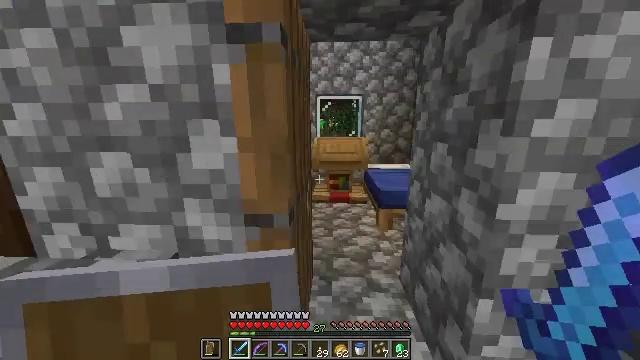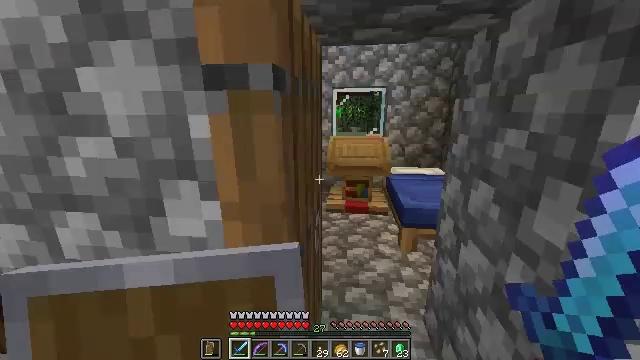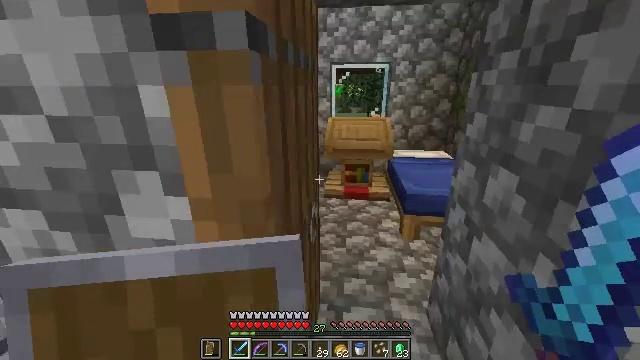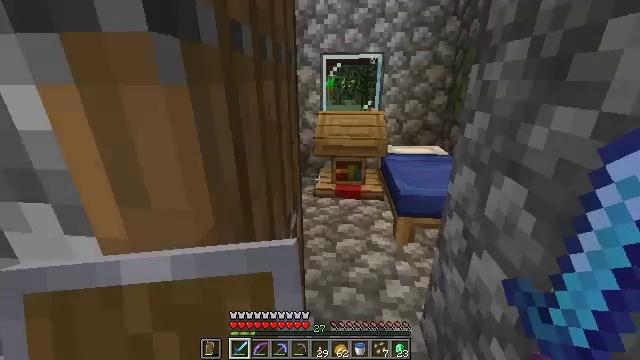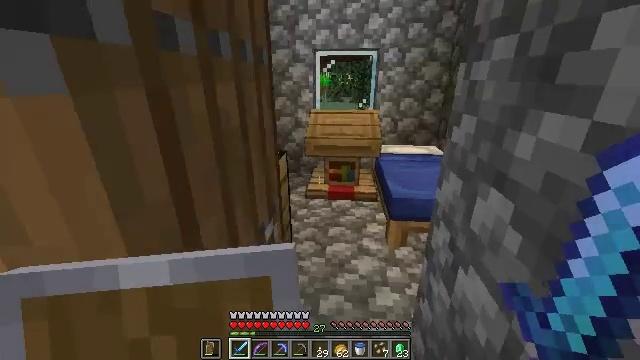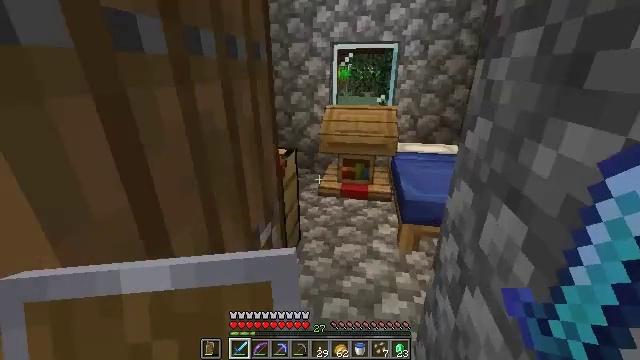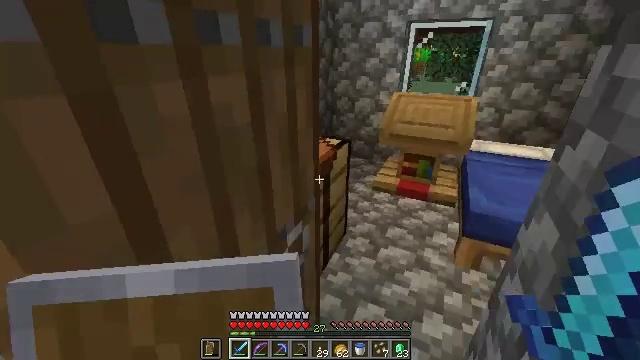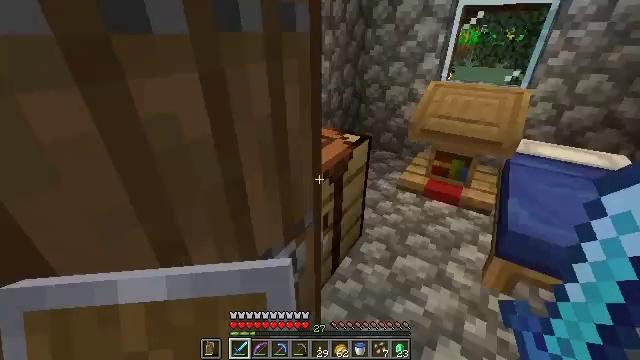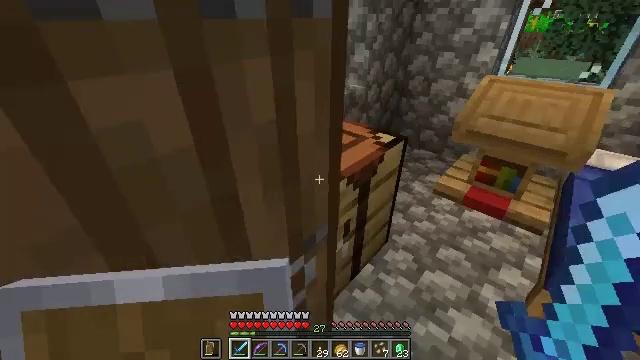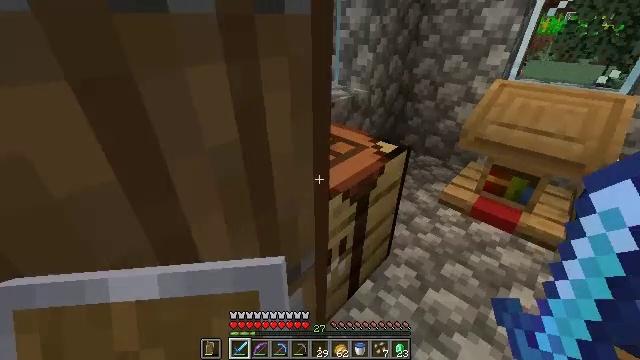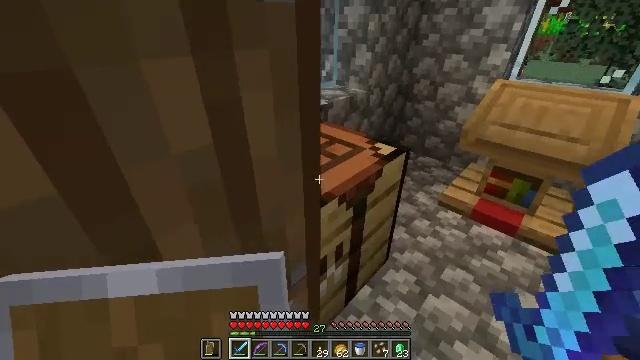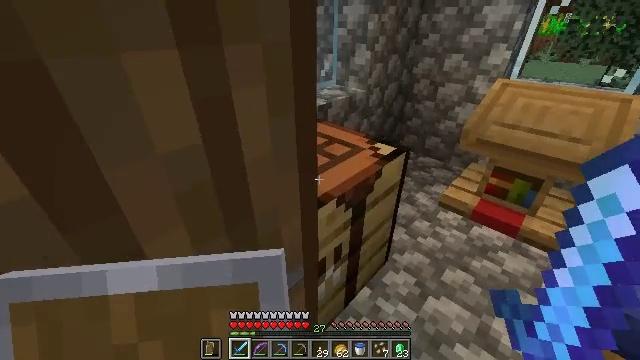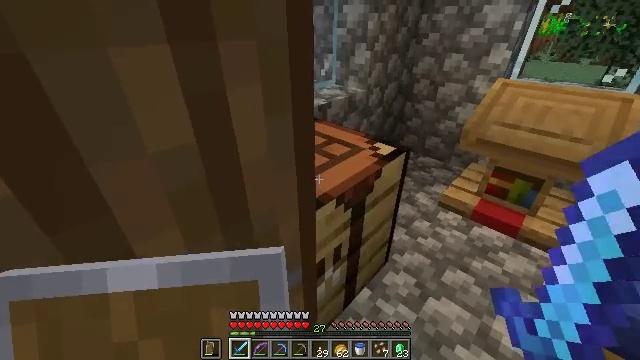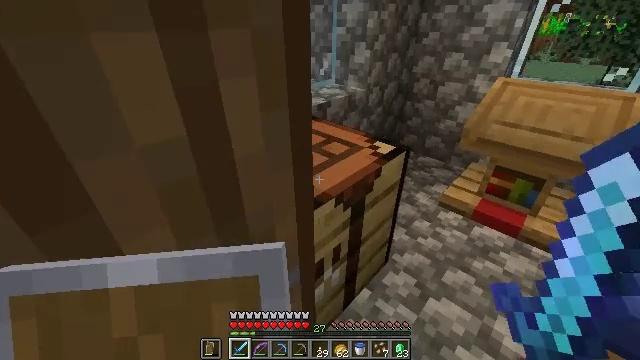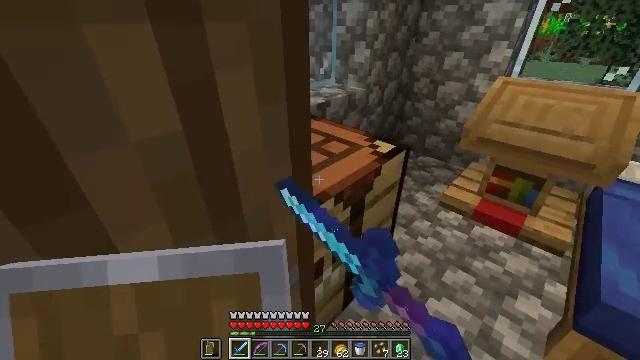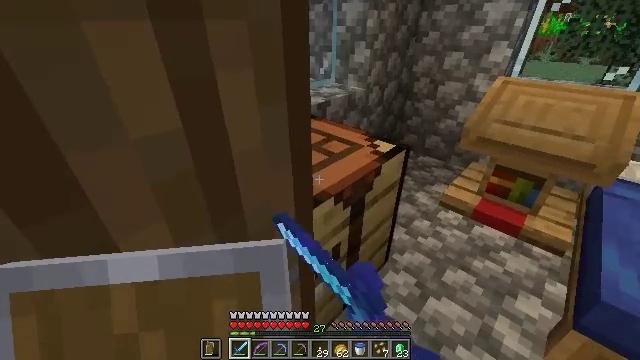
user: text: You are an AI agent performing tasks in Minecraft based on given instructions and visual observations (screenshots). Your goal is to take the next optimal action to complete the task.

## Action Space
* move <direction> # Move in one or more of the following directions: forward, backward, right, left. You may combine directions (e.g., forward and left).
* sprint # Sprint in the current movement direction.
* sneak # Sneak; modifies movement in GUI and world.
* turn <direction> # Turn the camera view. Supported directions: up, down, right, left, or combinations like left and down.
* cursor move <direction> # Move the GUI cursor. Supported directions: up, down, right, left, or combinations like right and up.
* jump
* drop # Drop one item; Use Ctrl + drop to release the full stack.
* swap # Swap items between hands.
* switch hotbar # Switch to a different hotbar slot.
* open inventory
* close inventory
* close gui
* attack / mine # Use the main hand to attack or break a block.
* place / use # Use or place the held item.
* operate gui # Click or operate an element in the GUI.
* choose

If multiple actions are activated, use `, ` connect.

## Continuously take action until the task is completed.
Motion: motion action
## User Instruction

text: Prepare paper and leather to craft a book.
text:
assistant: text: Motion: move forward, turn left and down
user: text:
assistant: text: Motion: move forward, turn down
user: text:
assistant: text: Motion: move forward and move right, turn right and down
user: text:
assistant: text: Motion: move forward and move right
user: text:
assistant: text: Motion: move forward and move right, turn left and down
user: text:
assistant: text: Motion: move forward and move right, turn left and down
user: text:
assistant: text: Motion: move forward and move right, turn left and down
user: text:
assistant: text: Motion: move forward, turn left and down
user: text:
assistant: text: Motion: turn left
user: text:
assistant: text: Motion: no_op
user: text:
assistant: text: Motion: no_op
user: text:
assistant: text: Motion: no_op
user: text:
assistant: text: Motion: use / place
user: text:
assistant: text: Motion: no_op
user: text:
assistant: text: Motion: no_op
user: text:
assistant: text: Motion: no_op
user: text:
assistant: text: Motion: no_op
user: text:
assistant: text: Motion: no_op
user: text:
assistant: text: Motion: no_op
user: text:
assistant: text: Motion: cursor move left and up
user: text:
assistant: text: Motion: cursor move left and up
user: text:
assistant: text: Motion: cursor move left
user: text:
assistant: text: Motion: cursor move left and down
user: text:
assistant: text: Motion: cursor move left
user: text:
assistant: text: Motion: cursor move left
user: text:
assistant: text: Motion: cursor move left
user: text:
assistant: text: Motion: operate gui
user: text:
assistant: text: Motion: operate gui
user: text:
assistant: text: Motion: no_op
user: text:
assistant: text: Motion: cursor move right and up